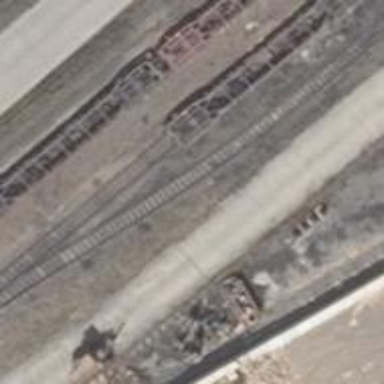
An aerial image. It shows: Railway yard.